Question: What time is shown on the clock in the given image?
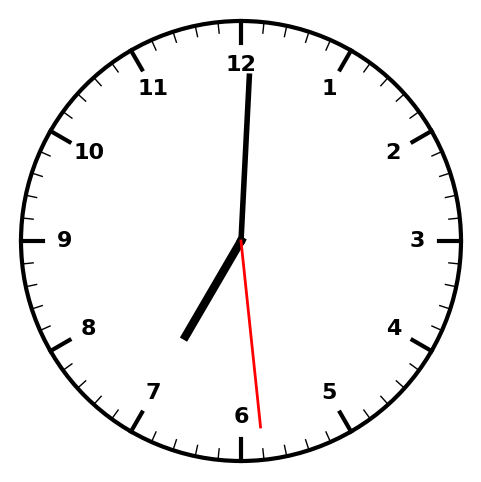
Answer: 07:00:29